Aerial crown-view tile of a tropical tree (Barro Colorado Island, Panama), acquired 20250915:
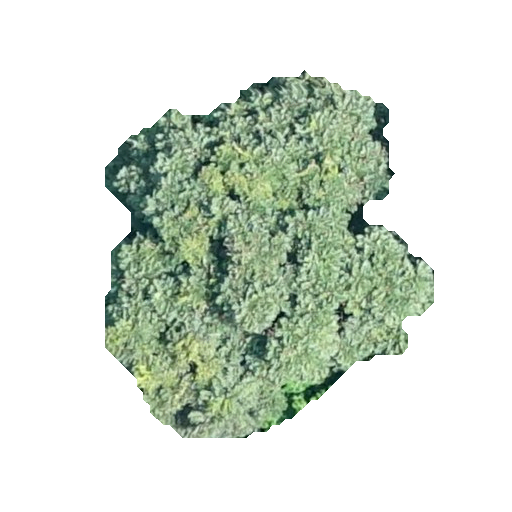
Species: Jacaranda copaia
GBIF accepted scientific name: Jacaranda copaia
Crown area: 123.567 m²